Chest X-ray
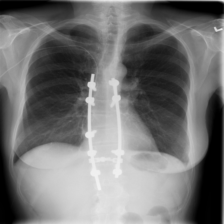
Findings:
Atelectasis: negative
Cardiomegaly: negative
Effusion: positive
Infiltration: negative
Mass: negative
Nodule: negative
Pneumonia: negative
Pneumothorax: negative
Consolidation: negative
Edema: negative
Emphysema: negative
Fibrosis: negative
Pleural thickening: negative
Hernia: negative